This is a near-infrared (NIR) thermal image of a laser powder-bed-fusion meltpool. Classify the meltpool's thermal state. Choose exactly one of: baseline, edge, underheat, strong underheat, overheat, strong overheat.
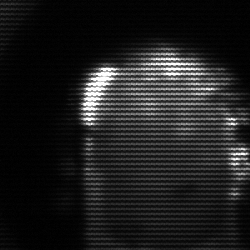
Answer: baseline